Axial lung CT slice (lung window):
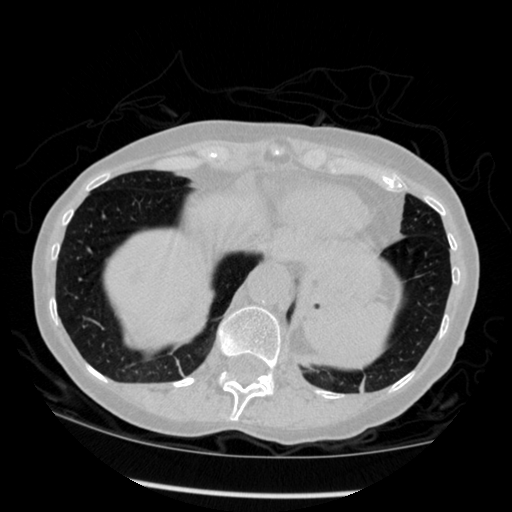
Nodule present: no